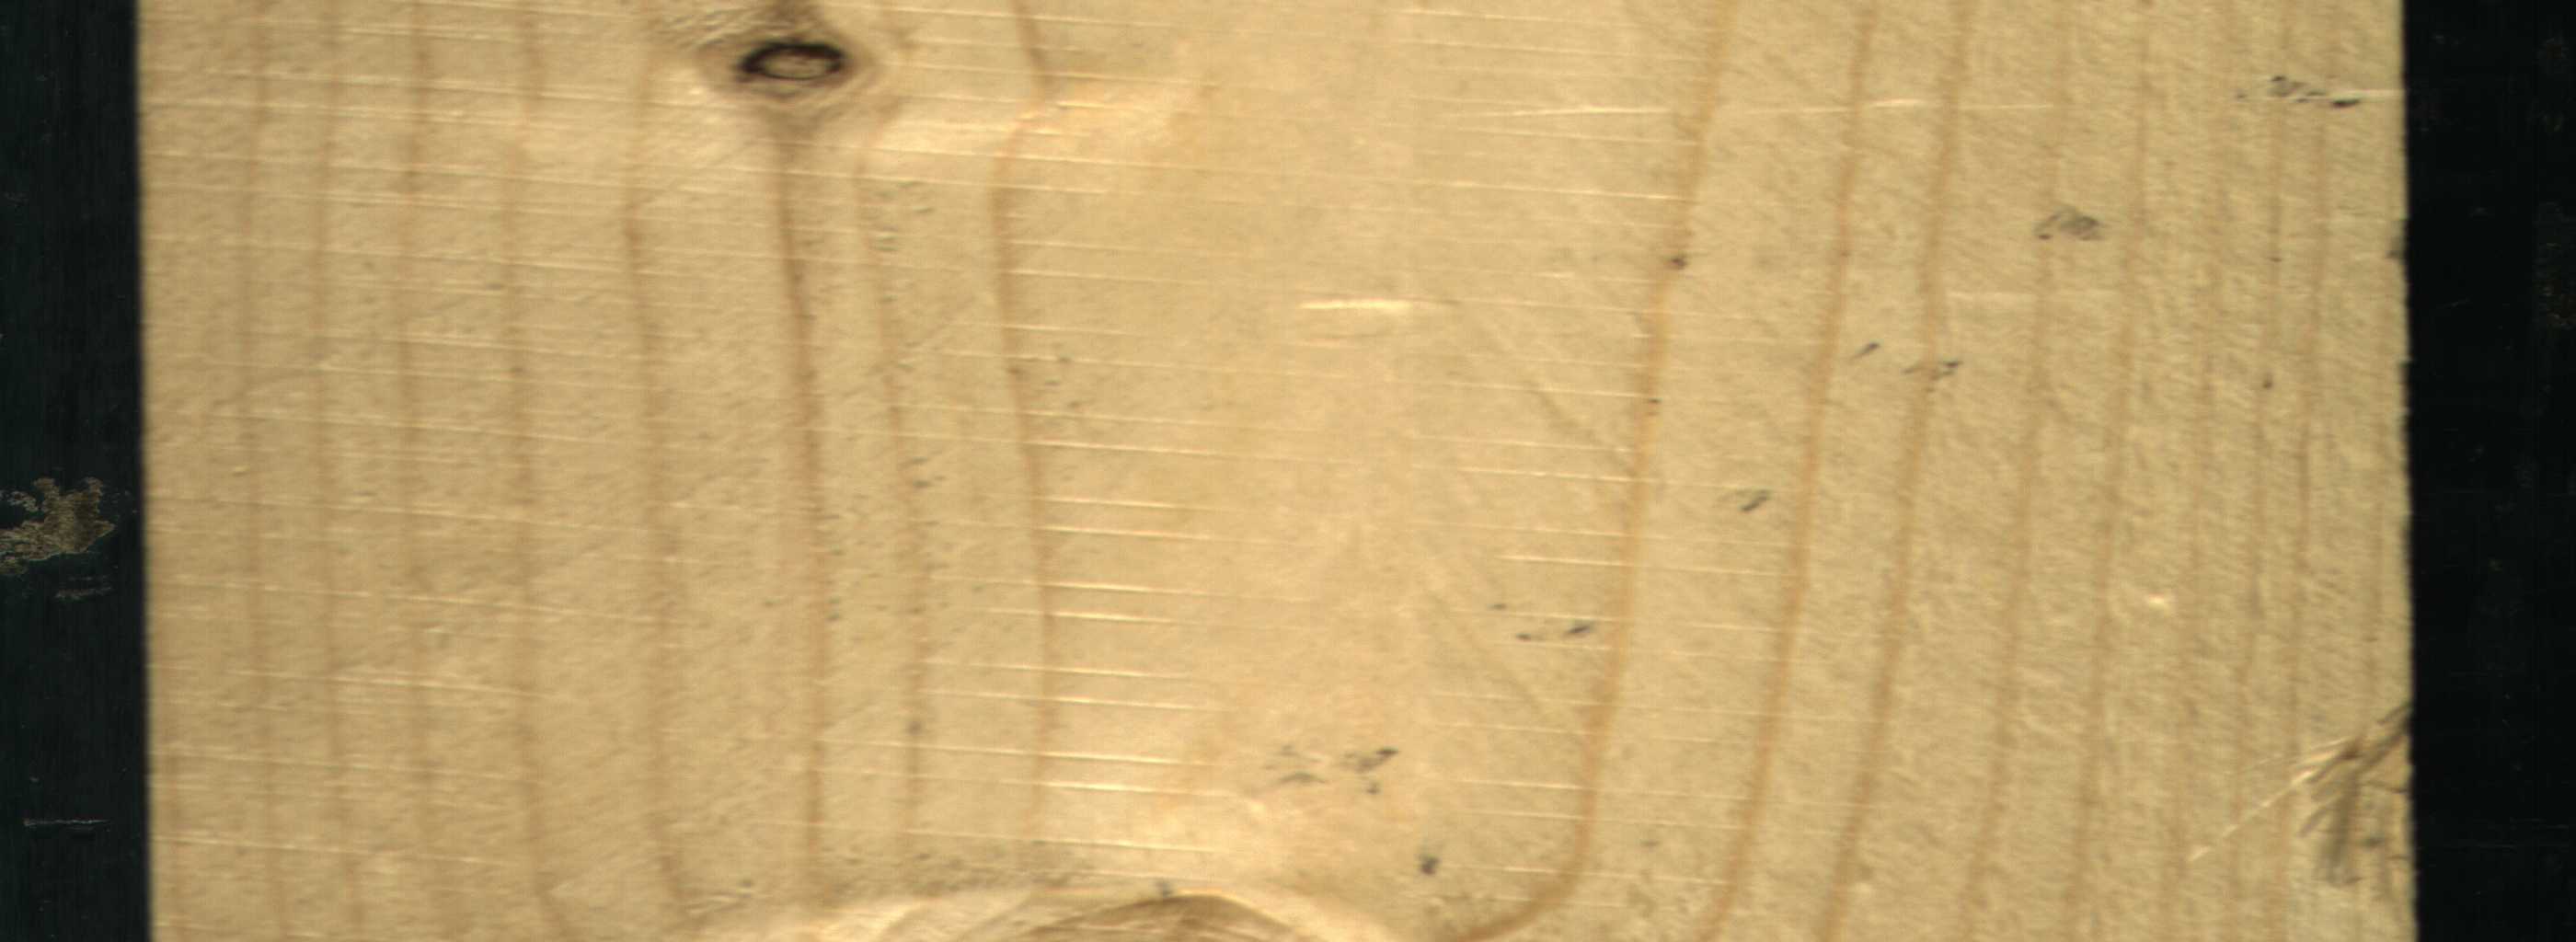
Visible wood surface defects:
Dead_Knot